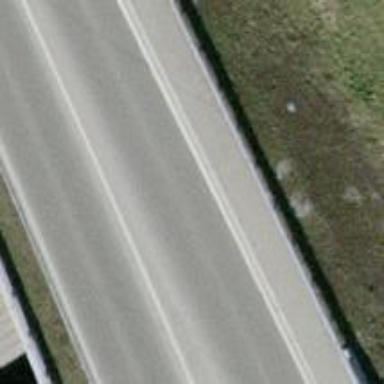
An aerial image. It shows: Sidewalk footway on asphalt bridge.